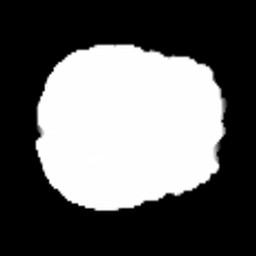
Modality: FA
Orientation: axial
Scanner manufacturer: siemens
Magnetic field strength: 3 T
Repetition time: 3.6 s
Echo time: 0.092 s